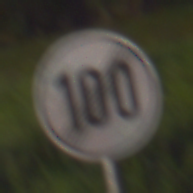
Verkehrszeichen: EndeGeschwindigkeit100
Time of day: Night
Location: Outdoor (Suburban)
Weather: PartlyCloudy
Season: NotSpecified
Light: Artificial